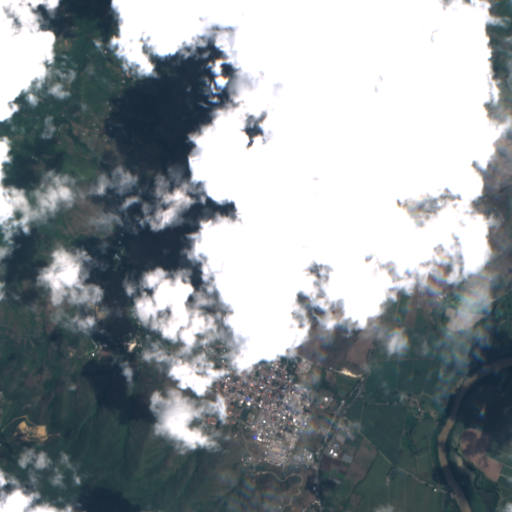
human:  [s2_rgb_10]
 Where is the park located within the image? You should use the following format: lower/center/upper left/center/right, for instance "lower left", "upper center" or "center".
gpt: The park is located in the lower right of the image.
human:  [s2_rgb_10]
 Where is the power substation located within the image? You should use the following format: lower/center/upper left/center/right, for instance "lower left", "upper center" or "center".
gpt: The power substation is located in the lower right of the image.
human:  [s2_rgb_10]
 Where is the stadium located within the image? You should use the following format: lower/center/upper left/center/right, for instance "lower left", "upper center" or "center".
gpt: The stadium is located in the lower center of the image.
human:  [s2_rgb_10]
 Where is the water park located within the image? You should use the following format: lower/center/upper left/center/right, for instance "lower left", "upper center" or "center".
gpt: The water park is located in the lower center of the image.
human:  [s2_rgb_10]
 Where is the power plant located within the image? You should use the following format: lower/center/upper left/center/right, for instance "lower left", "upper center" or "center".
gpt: There is no power plant in the image.